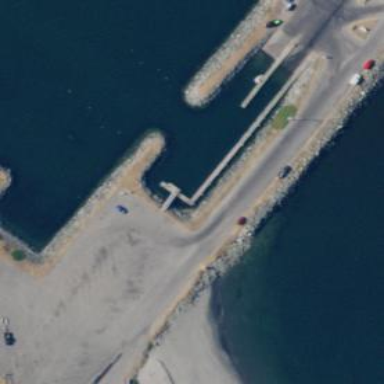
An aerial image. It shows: Breakwater structure.